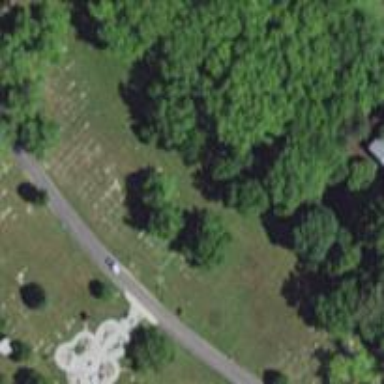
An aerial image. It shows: Sculptural memorial with historical significance.